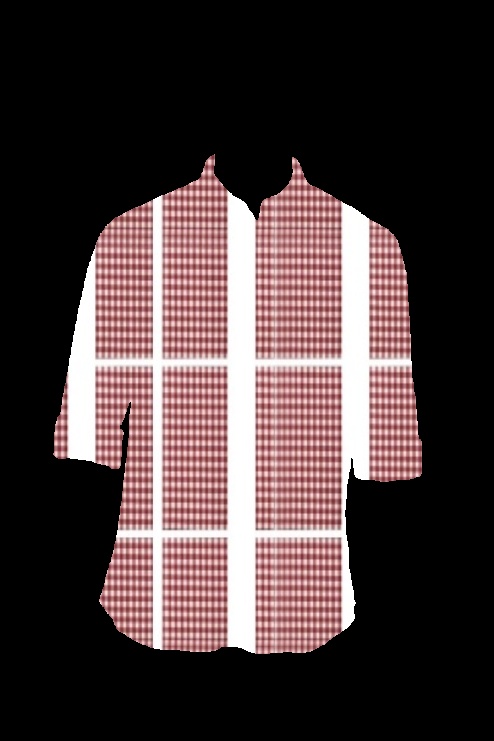
red white checkerboard tee